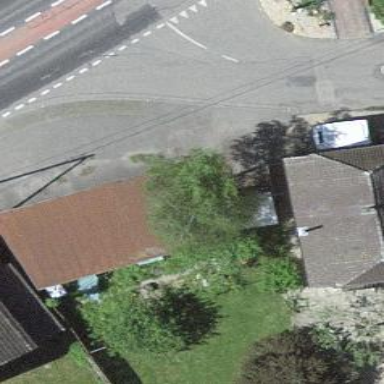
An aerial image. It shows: Garage.